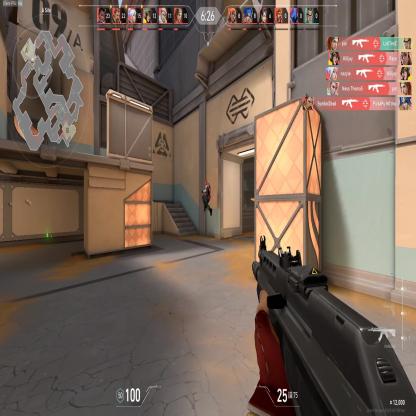
Label: enemy